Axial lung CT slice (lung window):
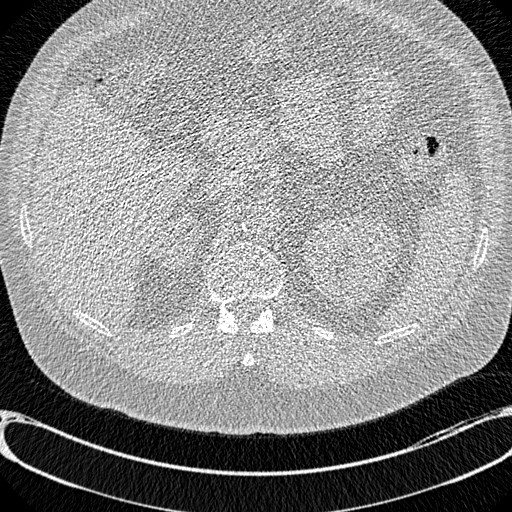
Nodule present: no